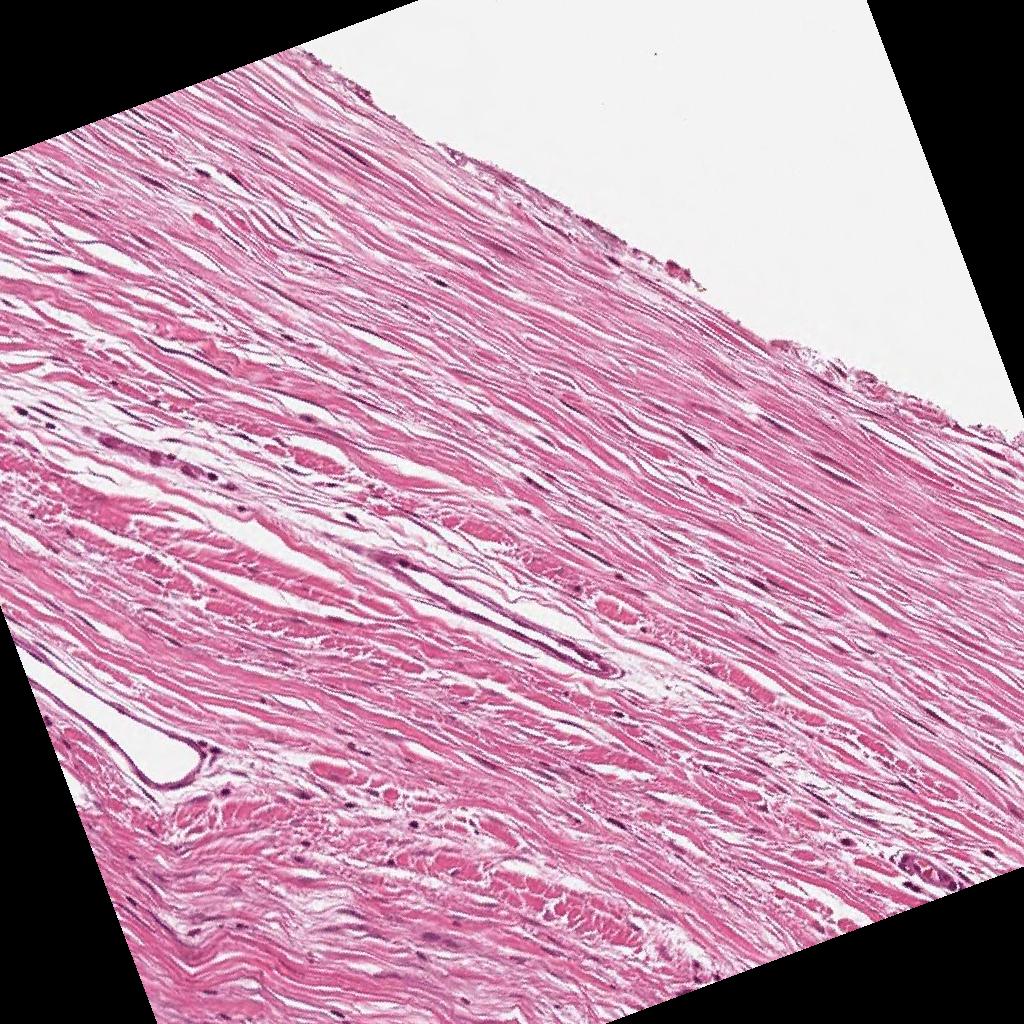
Label: Non-Tumor